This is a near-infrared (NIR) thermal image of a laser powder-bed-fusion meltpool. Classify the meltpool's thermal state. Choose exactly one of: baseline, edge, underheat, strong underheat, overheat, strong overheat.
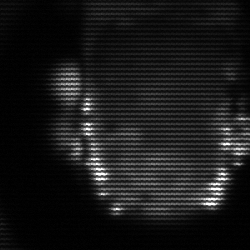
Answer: baseline